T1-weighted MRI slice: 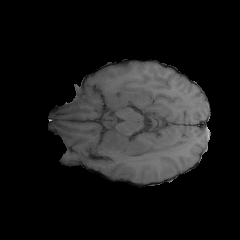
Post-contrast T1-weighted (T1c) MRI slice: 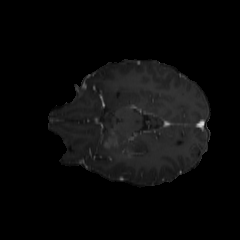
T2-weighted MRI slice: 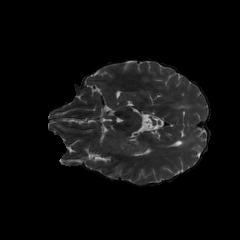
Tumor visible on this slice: yes